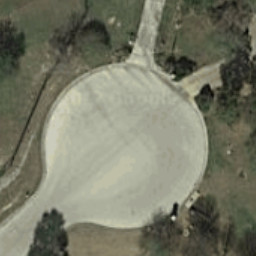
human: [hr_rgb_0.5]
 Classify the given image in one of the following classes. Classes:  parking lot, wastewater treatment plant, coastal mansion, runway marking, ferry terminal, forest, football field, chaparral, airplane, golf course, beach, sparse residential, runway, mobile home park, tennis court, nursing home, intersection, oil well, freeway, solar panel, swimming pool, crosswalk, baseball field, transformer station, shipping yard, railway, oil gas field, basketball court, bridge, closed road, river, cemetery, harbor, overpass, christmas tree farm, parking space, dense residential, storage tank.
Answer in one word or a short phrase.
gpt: closed road